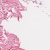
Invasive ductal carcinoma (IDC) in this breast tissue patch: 0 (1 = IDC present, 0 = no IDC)